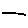
Label: line